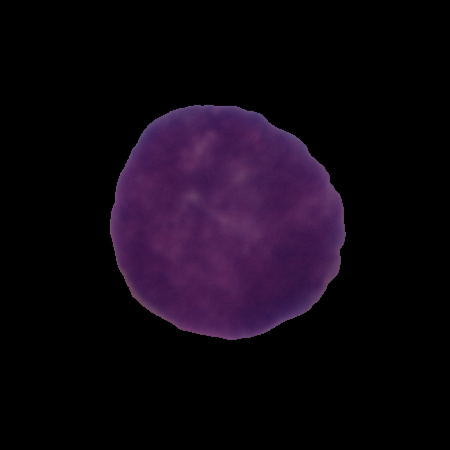
Label: cancer